Interaction volume radius: 5 \u00c5
Interaction volume height: 10 \u00c5
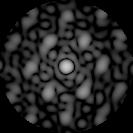
Disorder parameter: 0.4226